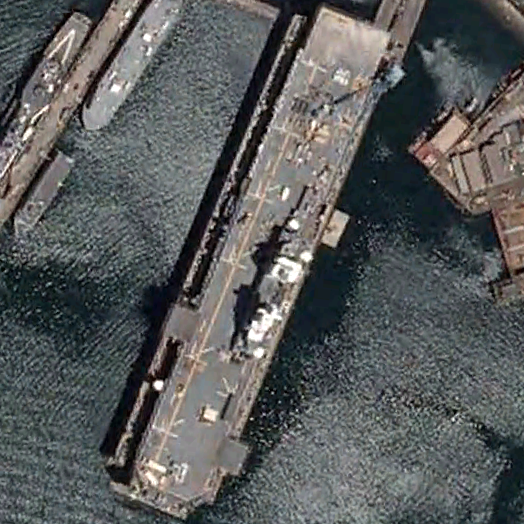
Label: assault